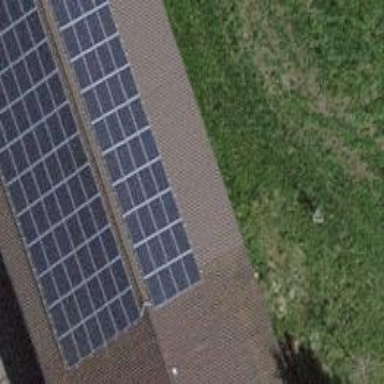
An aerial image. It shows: Solar power generator using photovoltaic method with solar photovoltaic panel types.